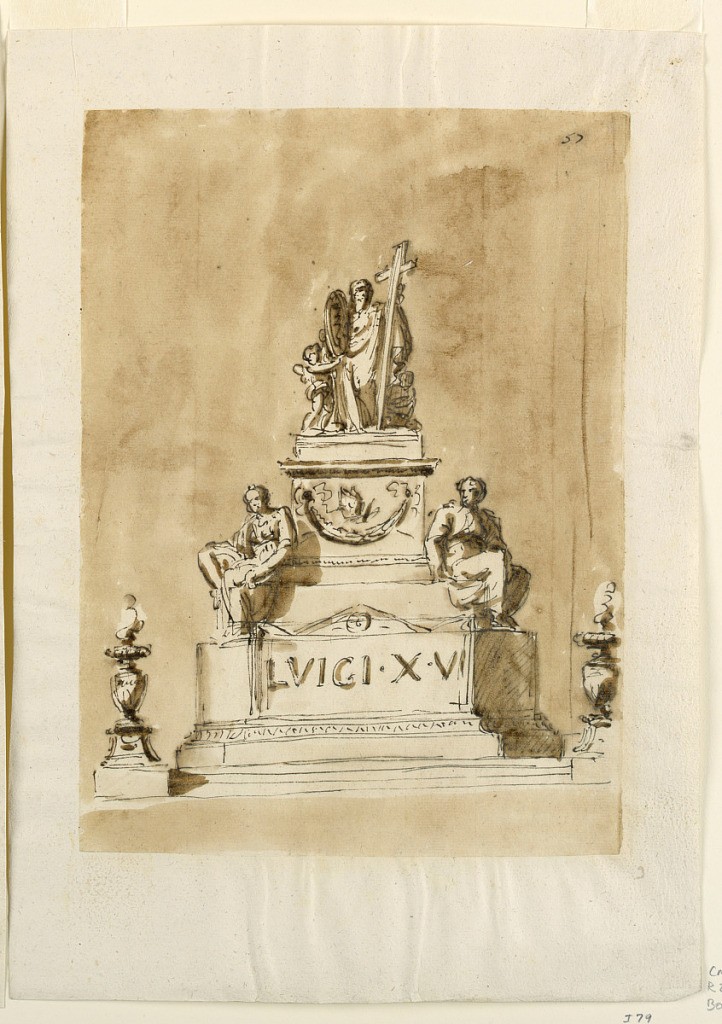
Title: Funeral Decorations for King Louis XVI of France
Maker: Giuseppe Barberi, Italian, 1746–1809
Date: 1793
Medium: Pen and brown ink, brush and brown wash on lined off-white laid paper
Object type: Drawing
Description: A variation of 1938-88-1297. The inscription is at the front of the sarcophagus. A mitre and something else is above the festoon at the pedestal. The central figure of the group is beaded man.